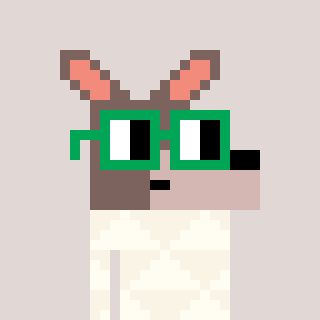
a pixel art character with square green glasses, a kangaroo-shaped head and a grayscale-colored body on a warm background